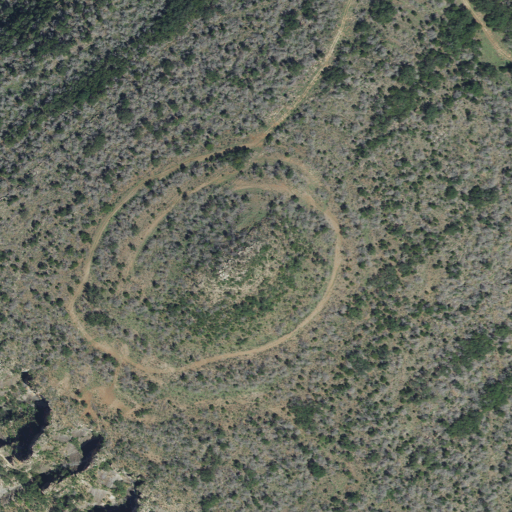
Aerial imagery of mountain in Texas named Walker Peak containing evergreen forest, shrub, and deciduous forest